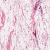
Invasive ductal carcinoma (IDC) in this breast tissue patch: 0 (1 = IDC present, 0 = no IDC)